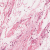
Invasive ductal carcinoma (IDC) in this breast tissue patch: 0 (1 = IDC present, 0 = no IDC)